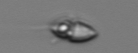
Label: Katodinium_or_Torodinium